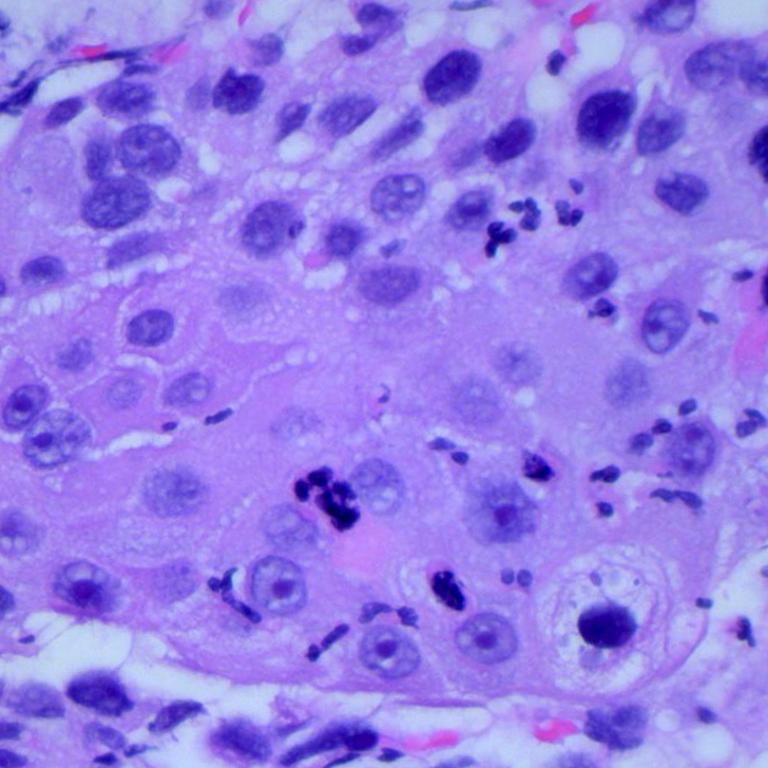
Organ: lung
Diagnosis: squamous carcinomas